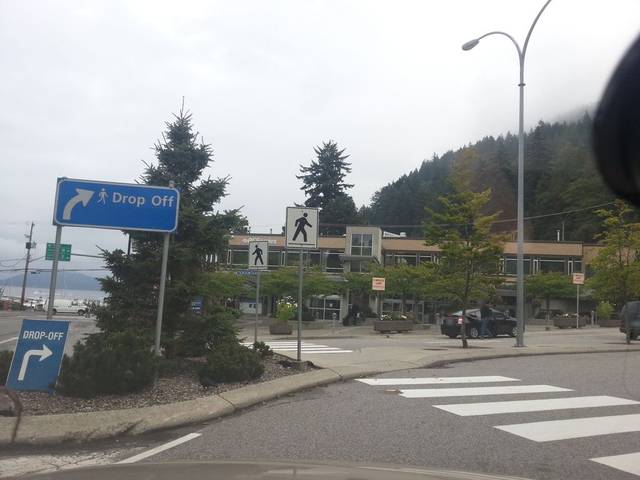
Region: Canada
Coordinates: 49.374, -123.273